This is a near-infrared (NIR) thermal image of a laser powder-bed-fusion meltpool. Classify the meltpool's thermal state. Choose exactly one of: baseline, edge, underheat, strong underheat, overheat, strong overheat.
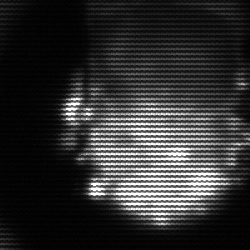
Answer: baseline